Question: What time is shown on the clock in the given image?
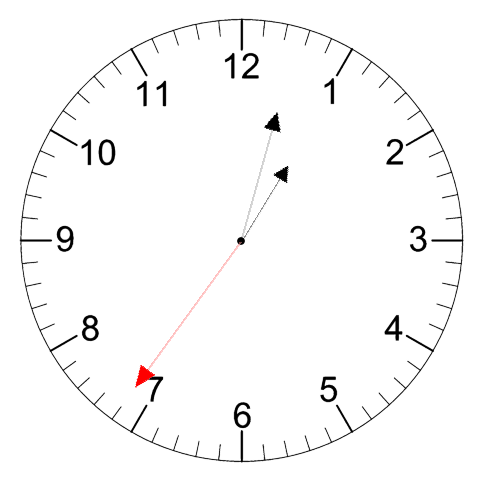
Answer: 01:02:36